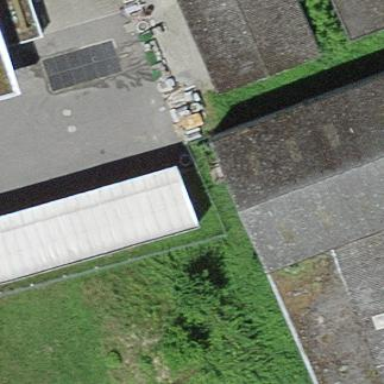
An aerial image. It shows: Bicycle parking facility.